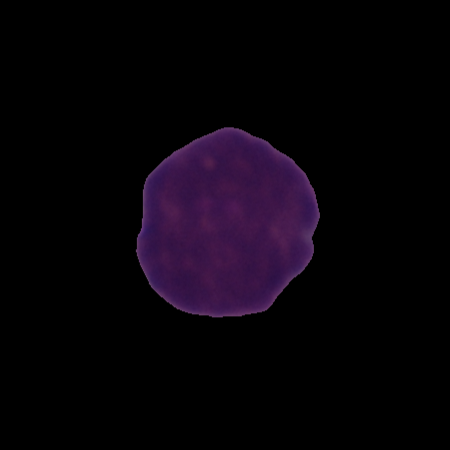
Label: cancer